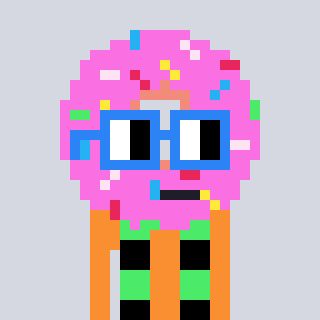
a pixel art character with square blue glasses, a doughnut-shaped head and a orange-colored body on a cool background